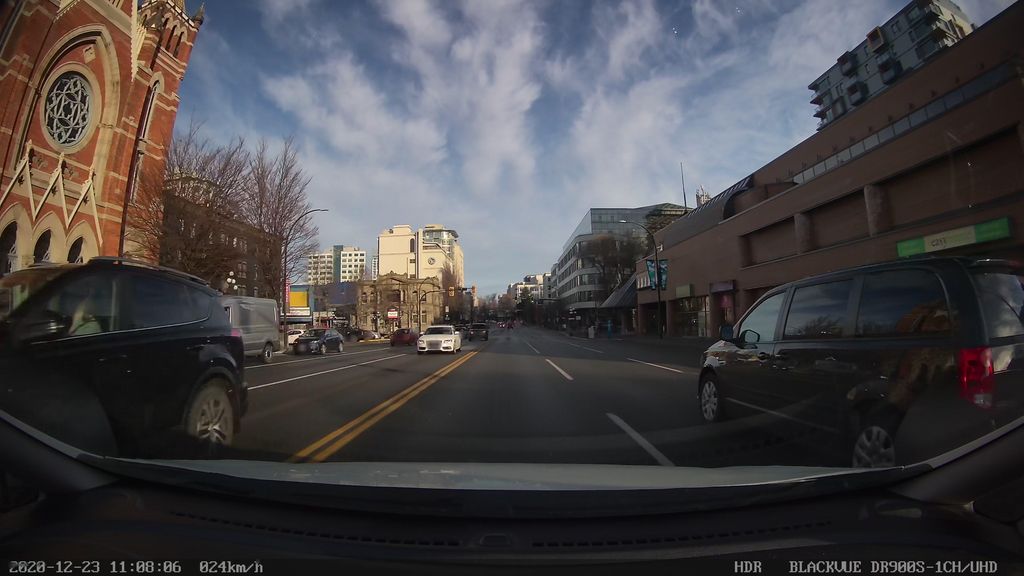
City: victoria